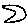
Label: moon